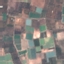
Land use / land cover class: PermanentCrop